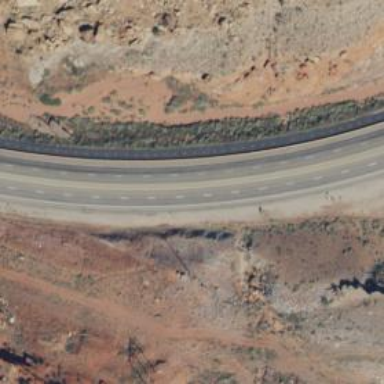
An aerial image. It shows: Asphalt road classified as trunk highway.